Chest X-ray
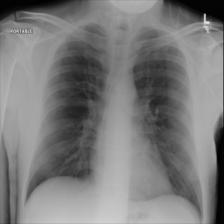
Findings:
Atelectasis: negative
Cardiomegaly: negative
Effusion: negative
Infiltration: negative
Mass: negative
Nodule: negative
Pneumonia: negative
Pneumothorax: negative
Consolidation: negative
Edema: negative
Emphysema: negative
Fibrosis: negative
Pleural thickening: negative
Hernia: negative